Question: I'm trying to connect to my postgres DB inside a vagrant setup using Rubymine and I'm having trouble. Any help would greatly be appreciated. JDBC is a new front for me.
192.168.50.50 is what I've used in my vagrant file as
'''
config.vm.network :private_network, ip: '192.168.50.50'
'''
This is how my DB settings in Rubymine look like.

I keep getting the following error
'''
java.sql.SQLException: The connection attempt failed.
at org.postgresql.core.v3.ConnectionFactoryImpl.openConnectionImpl(ConnectionFactoryImpl.java:225)
at org.postgresql.core.ConnectionFactory.openConnection(ConnectionFactory.java:64)
at org.postgresql.jdbc2.AbstractJdbc2Connection.<init>(AbstractJdbc2Connection.java:136)
at org.postgresql.jdbc3.AbstractJdbc3Connection.<init>(AbstractJdbc3Connection.java:29)
at org.postgresql.jdbc3g.AbstractJdbc3gConnection.<init>(AbstractJdbc3gConnection.java:21)
at org.postgresql.jdbc4.AbstractJdbc4Connection.<init>(AbstractJdbc4Connection.java:31)
at org.postgresql.jdbc4.Jdbc4Connection.<init>(Jdbc4Connection.java:24)
at org.postgresql.Driver.makeConnection(Driver.java:410)
at org.postgresql.Driver.connect(Driver.java:280)
in RemoteDriverImpl.connect(RemoteDriverImpl.java:27)
in RemoteUtil.access$100(RemoteUtil.java:36)
in RemoteUtil$RemoteInvocationHandler.invoke(RemoteUtil.java:227)
at com.sun.proxy.$Proxy97.connect(Unknown Source)
in LocalDataSource.getConnection(LocalDataSource.java:240)
Caused by: java.net.SocketException: Connection reset
at java.net.SocketInputStream.read(SocketInputStream.java:168)
at org.postgresql.core.VisibleBufferedInputStream.readMore(VisibleBufferedInputStream.java:143)
at org.postgresql.core.VisibleBufferedInputStream.ensureBytes(VisibleBufferedInputStream.java:112)
at org.postgresql.core.VisibleBufferedInputStream.read(VisibleBufferedInputStream.java:71)
at org.postgresql.core.PGStream.ReceiveChar(PGStream.java:269)
at org.postgresql.core.v3.ConnectionFactoryImpl.doAuthentication(ConnectionFactoryImpl.java:376)
at org.postgresql.core.v3.ConnectionFactoryImpl.openConnectionImpl(ConnectionFactoryImpl.java:173)
at org.postgresql.core.ConnectionFactory.openConnection(ConnectionFactory.java:64)
at org.postgresql.jdbc2.AbstractJdbc2Connection.<init>(AbstractJdbc2Connection.java:136)
at org.postgresql.jdbc3.AbstractJdbc3Connection.<init>(AbstractJdbc3Connection.java:29)
at org.postgresql.jdbc3g.AbstractJdbc3gConnection.<init>(AbstractJdbc3gConnection.java:21)
at org.postgresql.jdbc4.AbstractJdbc4Connection.<init>(AbstractJdbc4Connection.java:31)
at org.postgresql.jdbc4.Jdbc4Connection.<init>(Jdbc4Connection.java:24)
at org.postgresql.Driver.makeConnection(Driver.java:410)
at org.postgresql.Driver.connect(Driver.java:280)
in RemoteDriverImpl.connect(RemoteDriverImpl.java:27)
'''
Port 3000 is the forwarded port and I am also using SSH tunnel.
If I attempt to connect without the host and port values (i.e. leaving only the SSH info) I end up with this
'''
java.sql.SQLException: The connection attempt failed.
at org.postgresql.core.v3.ConnectionFactoryImpl.openConnectionImpl(ConnectionFactoryImpl.java:225)
at org.postgresql.core.ConnectionFactory.openConnection(ConnectionFactory.java:64)
at org.postgresql.jdbc2.AbstractJdbc2Connection.<init>(AbstractJdbc2Connection.java:136)
at org.postgresql.jdbc3.AbstractJdbc3Connection.<init>(AbstractJdbc3Connection.java:29)
at org.postgresql.jdbc3g.AbstractJdbc3gConnection.<init>(AbstractJdbc3gConnection.java:21)
at org.postgresql.jdbc4.AbstractJdbc4Connection.<init>(AbstractJdbc4Connection.java:31)
at org.postgresql.jdbc4.Jdbc4Connection.<init>(Jdbc4Connection.java:24)
at org.postgresql.Driver.makeConnection(Driver.java:410)
at org.postgresql.Driver.connect(Driver.java:280)
in RemoteDriverImpl.connect(RemoteDriverImpl.java:27)
in RemoteUtil.access$100(RemoteUtil.java:36)
in RemoteUtil$RemoteInvocationHandler.invoke(RemoteUtil.java:227)
at com.sun.proxy.$Proxy97.connect(Unknown Source)
in LocalDataSource.getConnection(LocalDataSource.java:240)
Caused by: java.io.EOFException
at org.postgresql.core.PGStream.ReceiveChar(PGStream.java:271)
at org.postgresql.core.v3.ConnectionFactoryImpl.enableSSL(ConnectionFactoryImpl.java:286)
at org.postgresql.core.v3.ConnectionFactoryImpl.openConnectionImpl(ConnectionFactoryImpl.java:105)
at org.postgresql.core.ConnectionFactory.openConnection(ConnectionFactory.java:64)
at org.postgresql.jdbc2.AbstractJdbc2Connection.<init>(AbstractJdbc2Connection.java:136)
at org.postgresql.jdbc3.AbstractJdbc3Connection.<init>(AbstractJdbc3Connection.java:29)
at org.postgresql.jdbc3g.AbstractJdbc3gConnection.<init>(AbstractJdbc3gConnection.java:21)
at org.postgresql.jdbc4.AbstractJdbc4Connection.<init>(AbstractJdbc4Connection.java:31)
at org.postgresql.jdbc4.Jdbc4Connection.<init>(Jdbc4Connection.java:24)
at org.postgresql.Driver.makeConnection(Driver.java:410)
at org.postgresql.Driver.connect(Driver.java:280)
in RemoteDriverImpl.connect(RemoteDriverImpl.java:27)
'''
It would mean a lot if someone could help
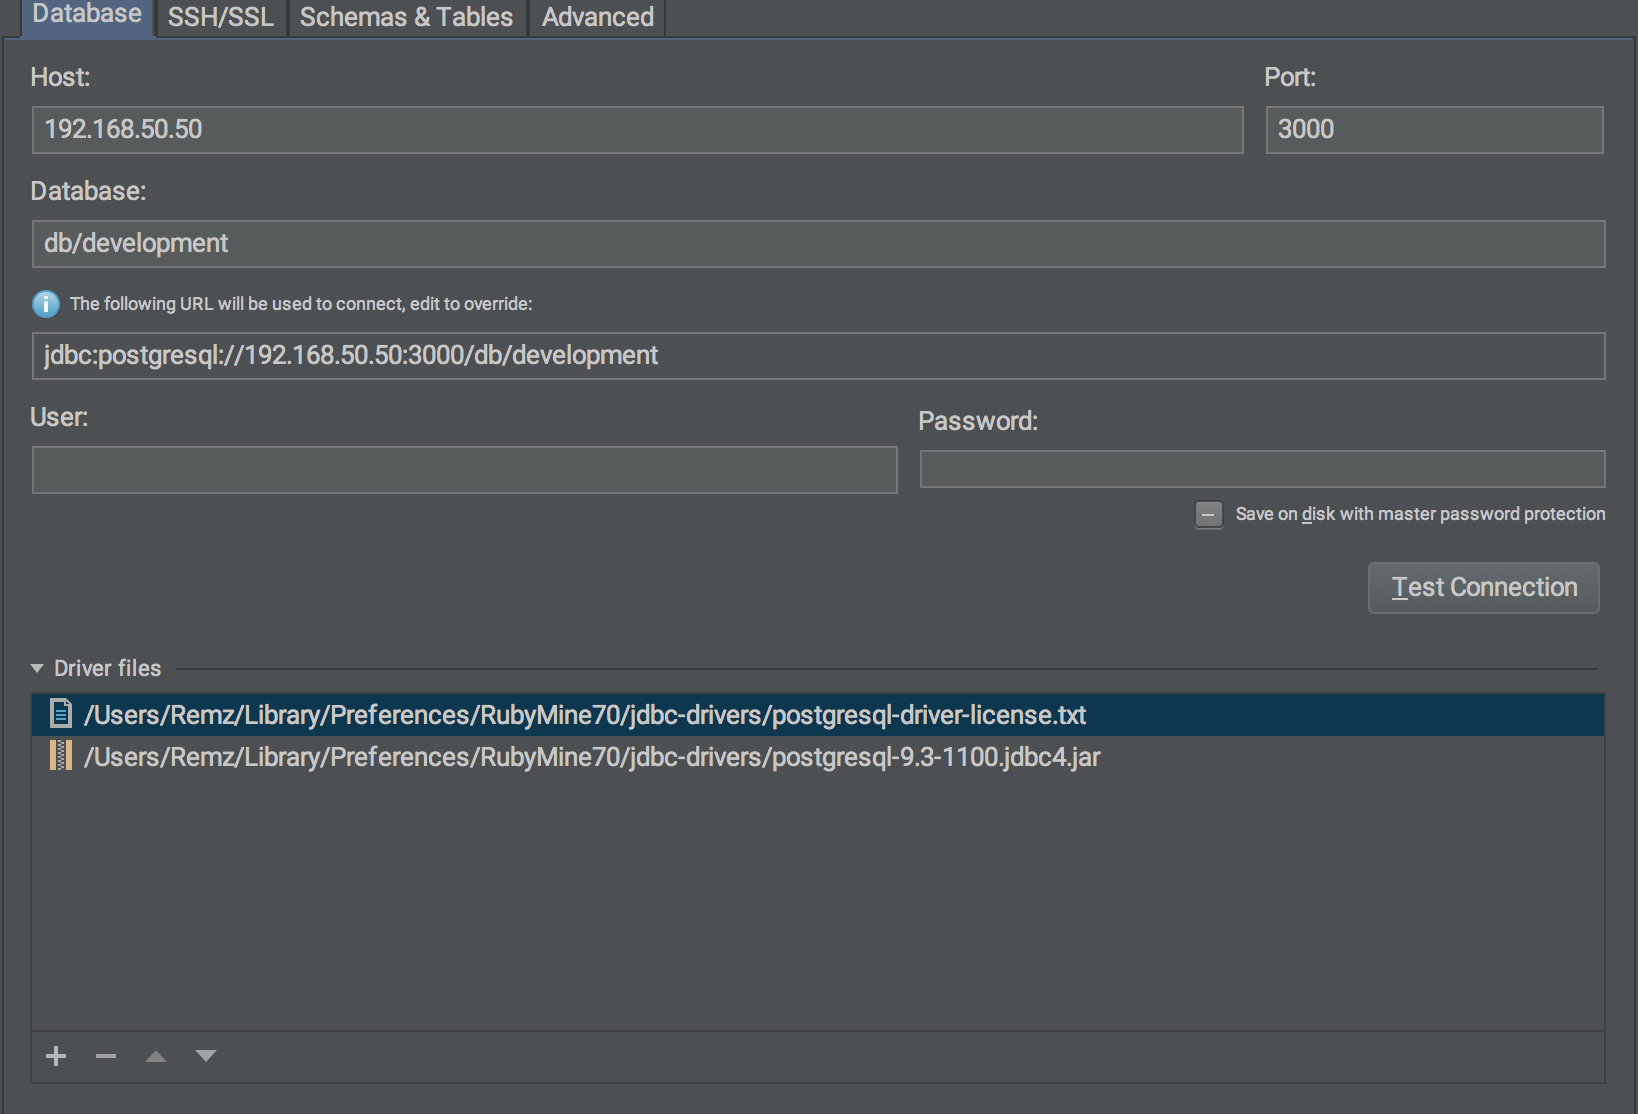
Answer: For those who might be in the same position, check your ports in postgres. Open 5432 and configure that in ruby mine and you should be ready to go.